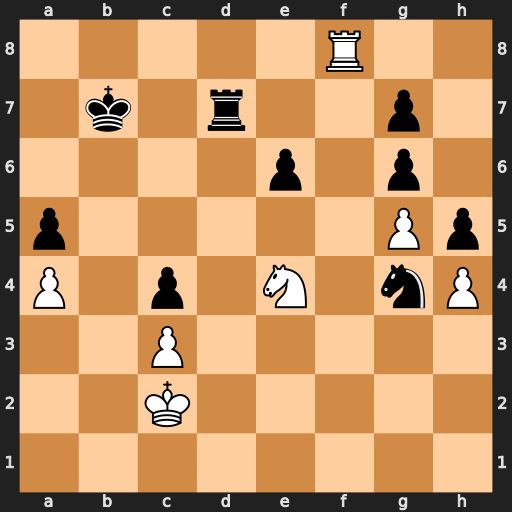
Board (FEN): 5R2/1k1r2p1/4p1p1/p5Pp/P1p1N1nP/2P5/2K5/8
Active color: w
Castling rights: -
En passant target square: -
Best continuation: Nc5+ Kc7 Nxd7